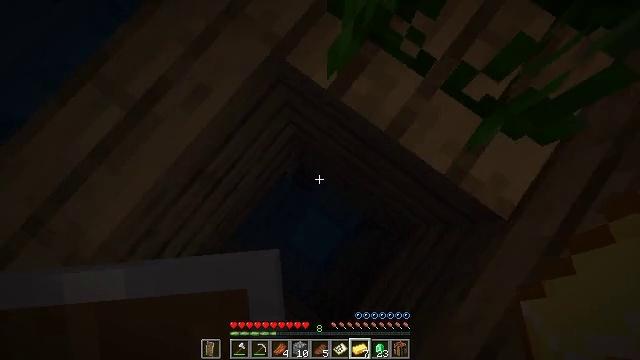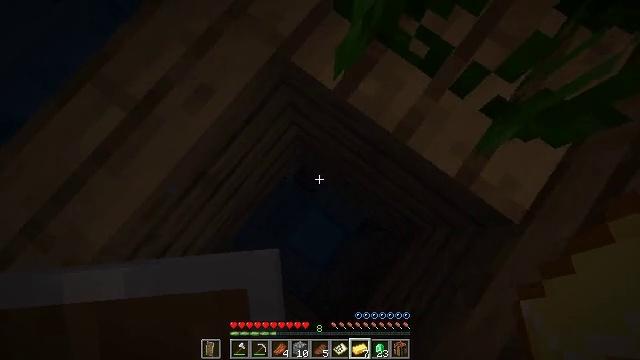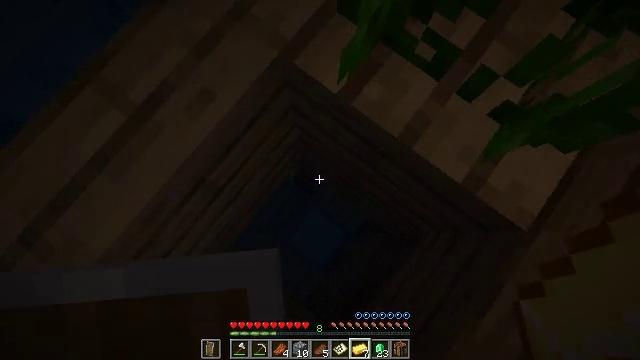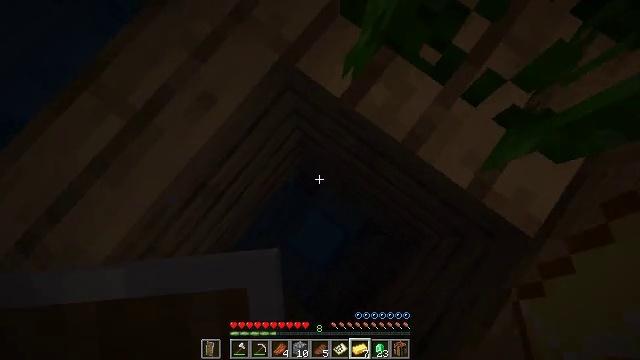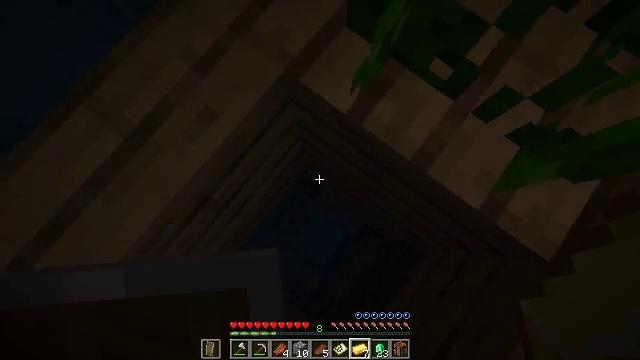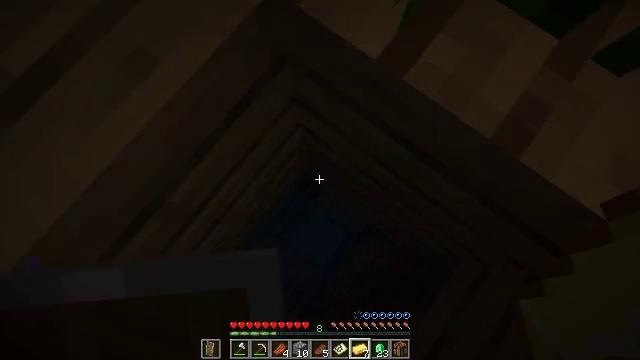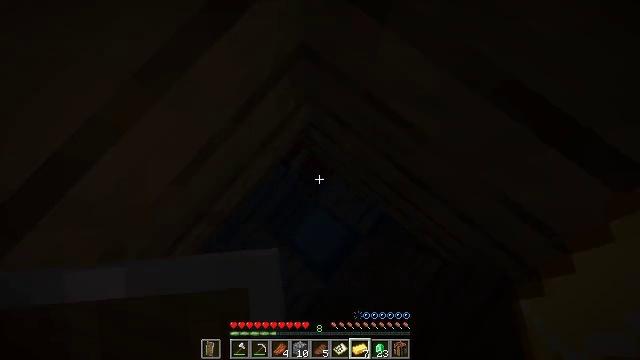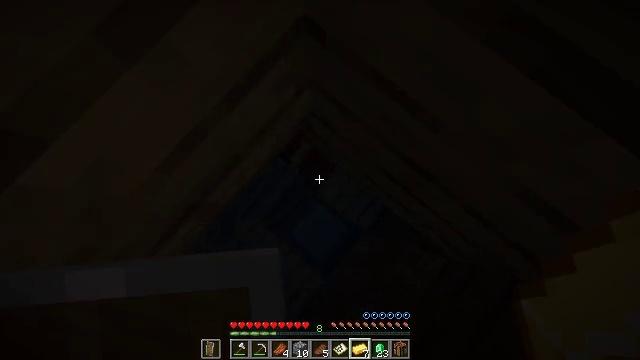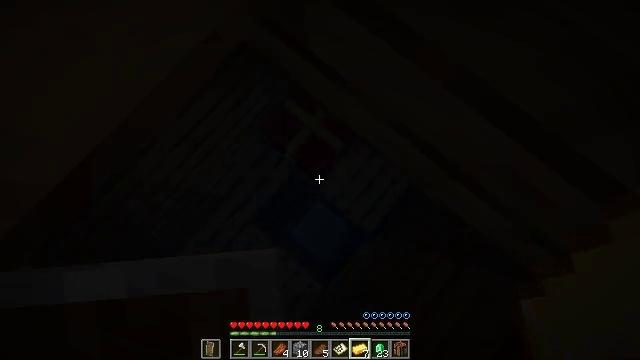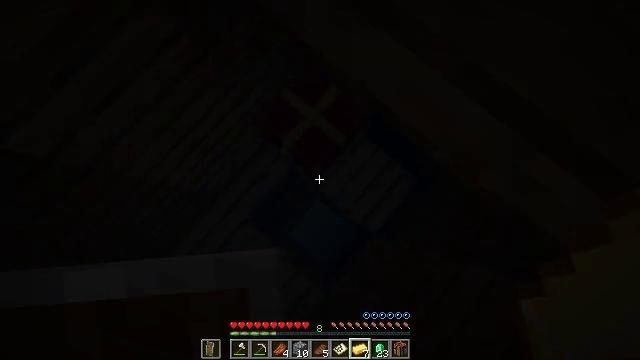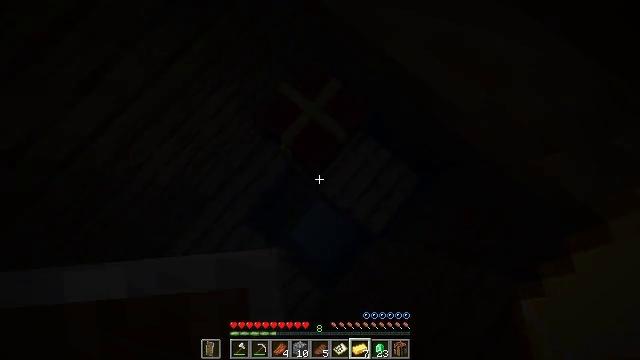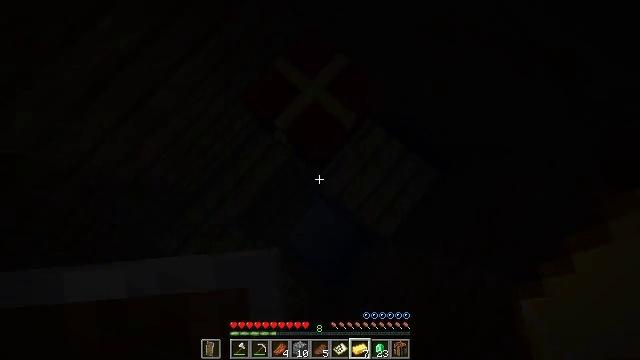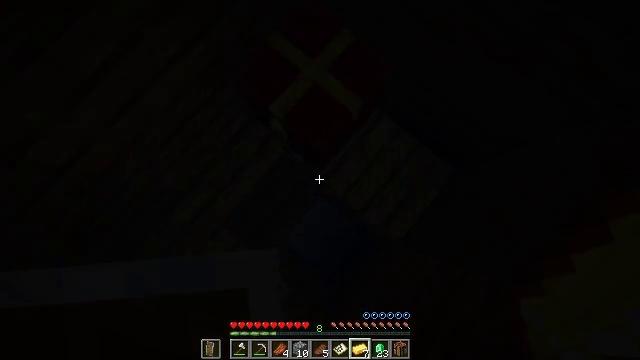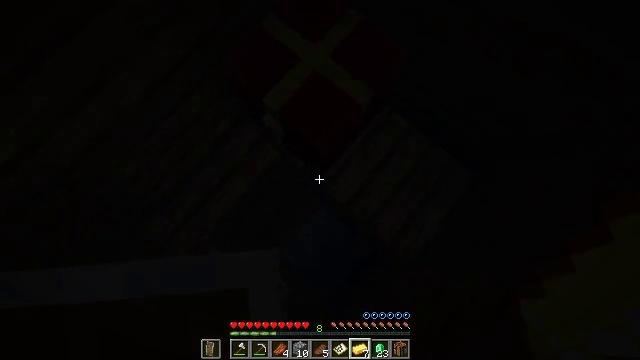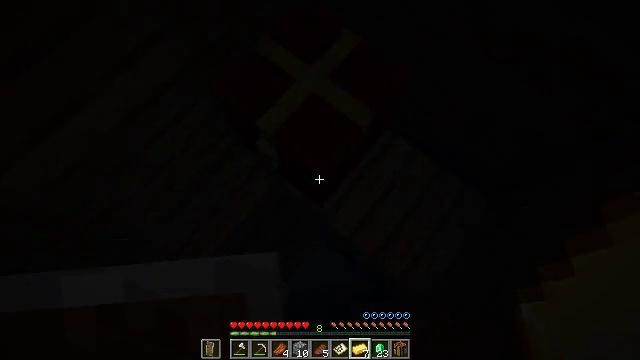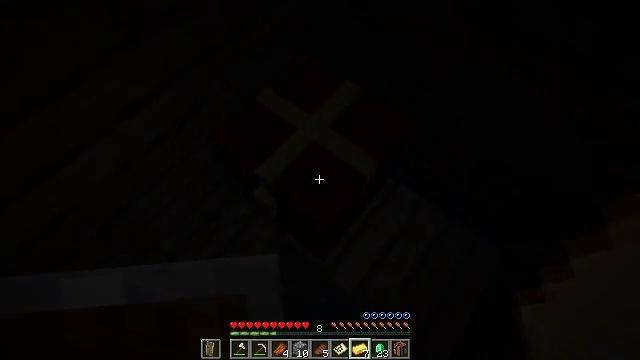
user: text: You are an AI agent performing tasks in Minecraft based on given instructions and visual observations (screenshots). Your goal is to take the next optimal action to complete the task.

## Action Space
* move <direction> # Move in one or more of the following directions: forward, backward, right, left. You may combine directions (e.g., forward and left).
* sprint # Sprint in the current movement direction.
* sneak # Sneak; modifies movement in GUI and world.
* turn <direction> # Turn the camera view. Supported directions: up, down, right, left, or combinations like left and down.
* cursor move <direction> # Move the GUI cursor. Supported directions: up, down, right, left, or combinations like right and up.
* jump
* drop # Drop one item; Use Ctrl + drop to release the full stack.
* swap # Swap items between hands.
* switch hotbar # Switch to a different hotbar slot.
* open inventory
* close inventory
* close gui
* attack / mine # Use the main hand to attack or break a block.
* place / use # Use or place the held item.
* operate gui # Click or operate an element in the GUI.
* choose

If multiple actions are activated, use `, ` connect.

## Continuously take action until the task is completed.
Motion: motion action
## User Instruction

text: Drop a filled map.
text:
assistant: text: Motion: move forward
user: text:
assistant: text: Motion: move forward
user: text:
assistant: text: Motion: move forward, sprint
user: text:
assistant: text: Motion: move forward, sprint
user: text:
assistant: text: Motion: move forward, sprint
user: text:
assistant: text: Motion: move forward, sprint, turn left
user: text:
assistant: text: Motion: move forward, sprint
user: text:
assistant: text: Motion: move forward, sprint
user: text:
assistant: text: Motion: move forward, sprint
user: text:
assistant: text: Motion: move forward, sprint
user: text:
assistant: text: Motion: move forward, sprint
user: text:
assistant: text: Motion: no_op
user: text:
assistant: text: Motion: turn up
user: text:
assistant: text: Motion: turn right and up
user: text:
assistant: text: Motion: move back, turn up
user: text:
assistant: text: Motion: move back, turn up
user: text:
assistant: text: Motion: move back, turn up, use / place
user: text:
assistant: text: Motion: turn up, use / place
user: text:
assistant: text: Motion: turn up, use / place
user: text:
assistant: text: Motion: use / place
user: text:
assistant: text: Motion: no_op
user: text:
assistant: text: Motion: no_op
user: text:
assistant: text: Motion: no_op
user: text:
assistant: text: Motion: no_op
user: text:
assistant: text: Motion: no_op
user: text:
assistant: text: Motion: no_op
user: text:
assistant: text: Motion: no_op
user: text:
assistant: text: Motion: no_op
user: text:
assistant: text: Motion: cursor move right and up
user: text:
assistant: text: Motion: no_op